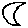
Label: moon